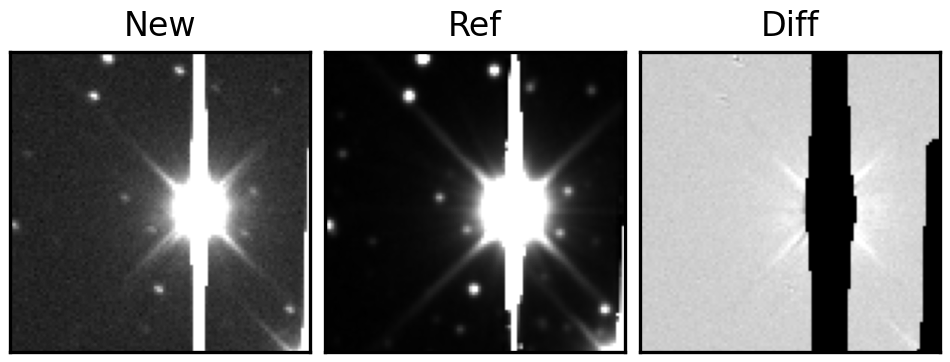
Label: bogus